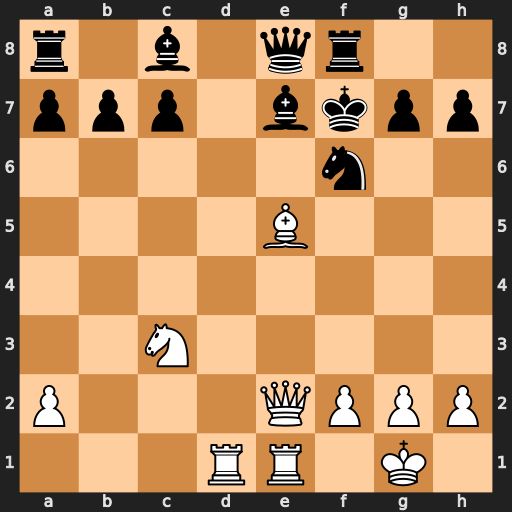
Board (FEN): r1b1qr2/ppp1bkpp/5n2/4B3/8/2N5/P3QPPP/3RR1K1
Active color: w
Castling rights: -
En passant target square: -
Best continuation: Bxf6 Bxf6 Qh5+ g6 Qxh7+